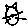
Label: cat